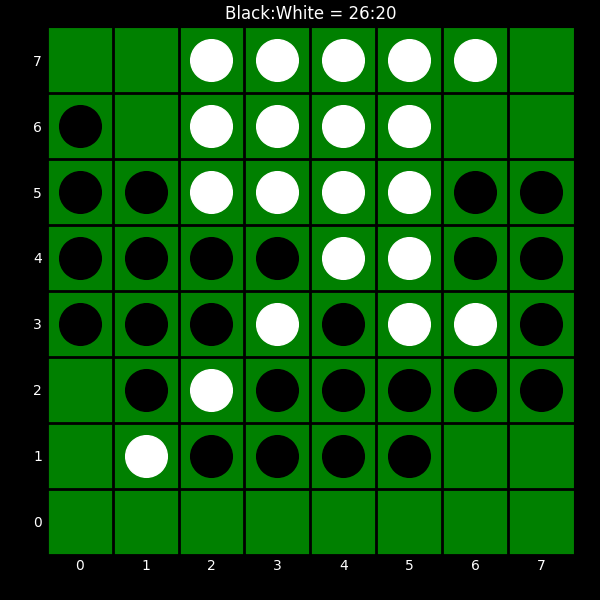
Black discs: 26
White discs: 20